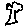
Label: tree